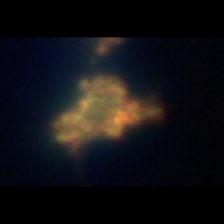
Taxon: Unknown_detritus
Group: Unknown